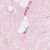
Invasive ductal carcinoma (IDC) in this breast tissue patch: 0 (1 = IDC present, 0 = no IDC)